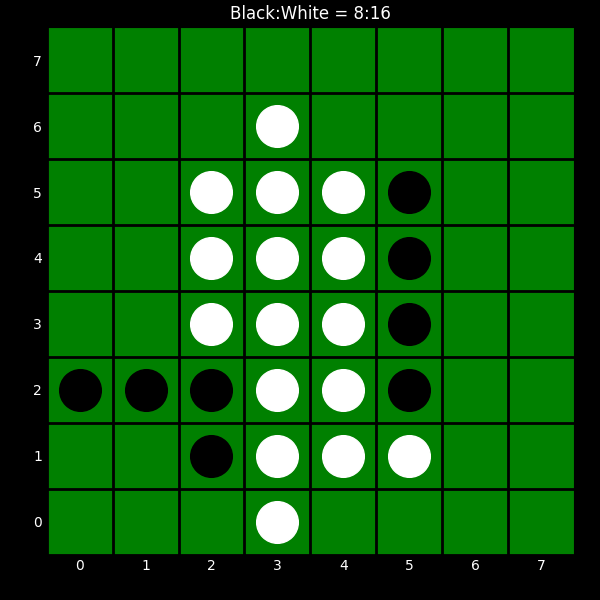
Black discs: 8
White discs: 16